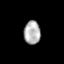
Tissue: prostate
Cell type: T cells
Senescence score: 0.237
Nuclear area (px): 381
Mean DAPI intensity: 176.181